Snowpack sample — Rabbit Ears Pass, Jackson County, Colorado, USA (12/17/25, 1:08 PM MST)
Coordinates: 40.387, -106.625
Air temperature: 34 °F
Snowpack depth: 46 cm
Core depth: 30 cm
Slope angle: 6°, slope face: 165°
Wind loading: medium
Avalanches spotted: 0
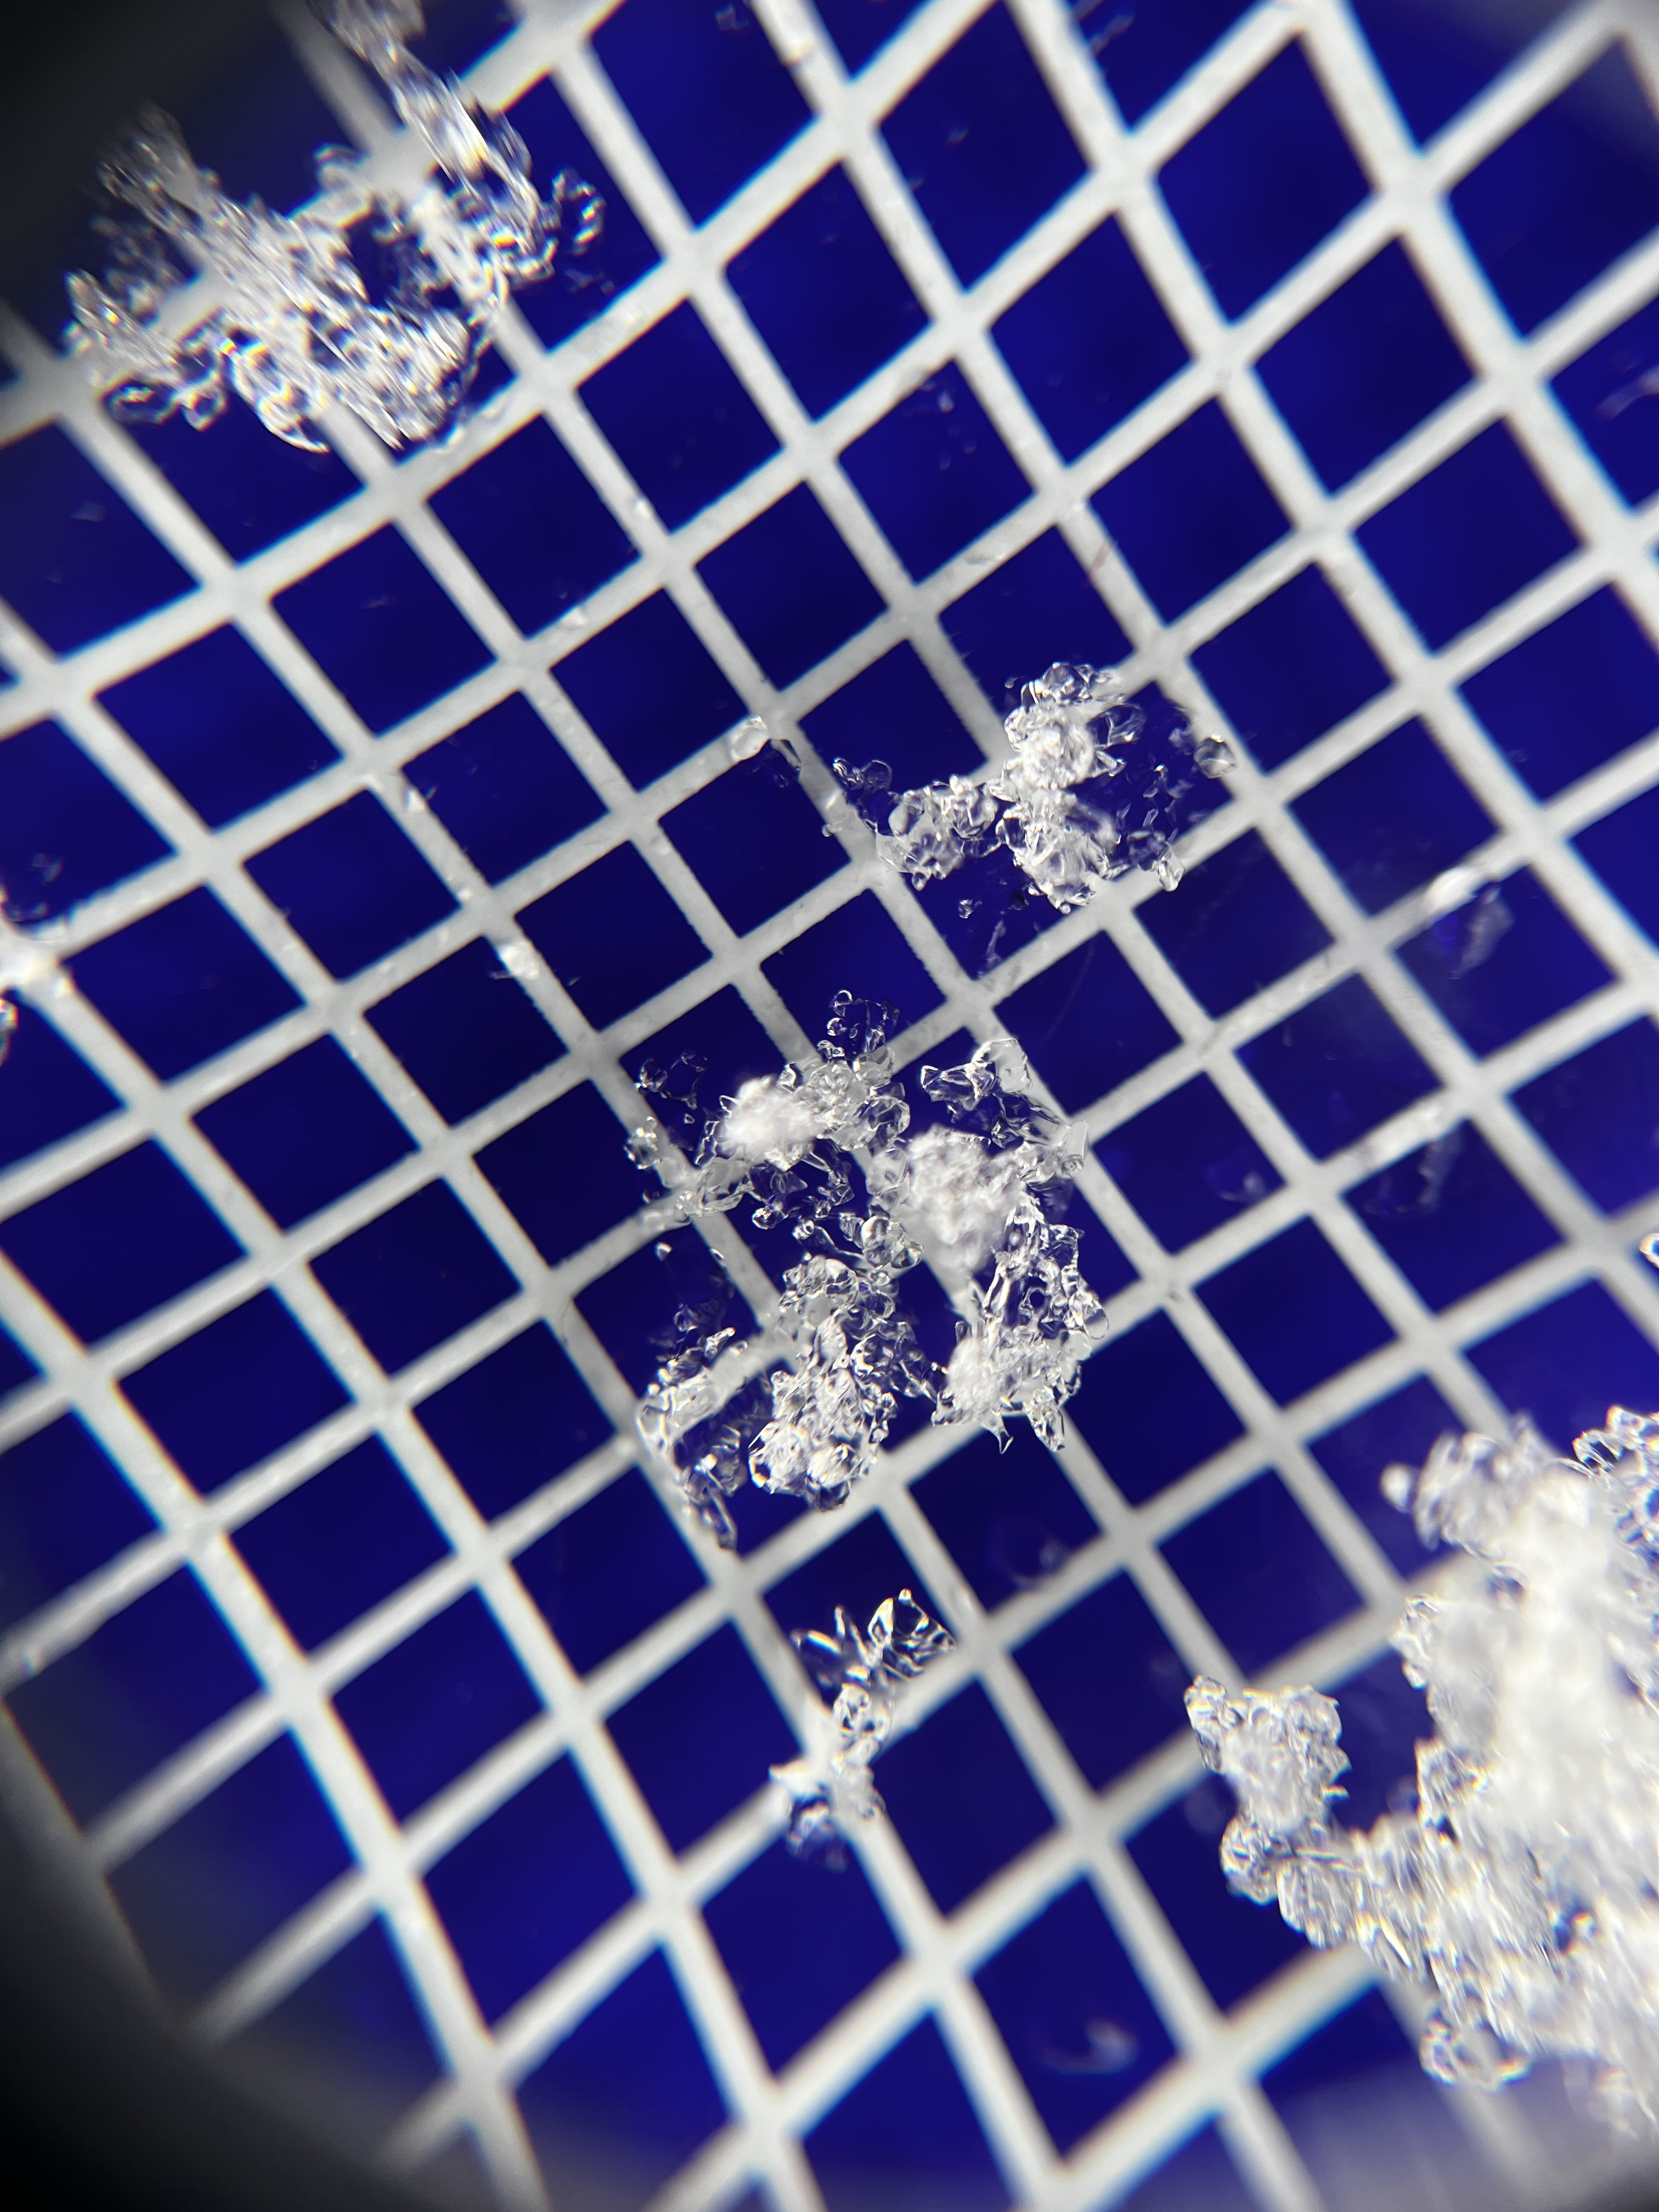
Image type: magnified_profile
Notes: No avalanches spotted nearby, although collected in a meadowy area with minimal risk on this face of the pass.